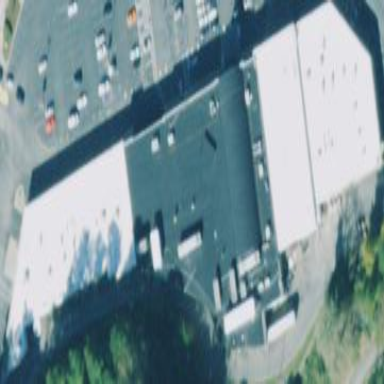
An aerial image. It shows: Mall building.